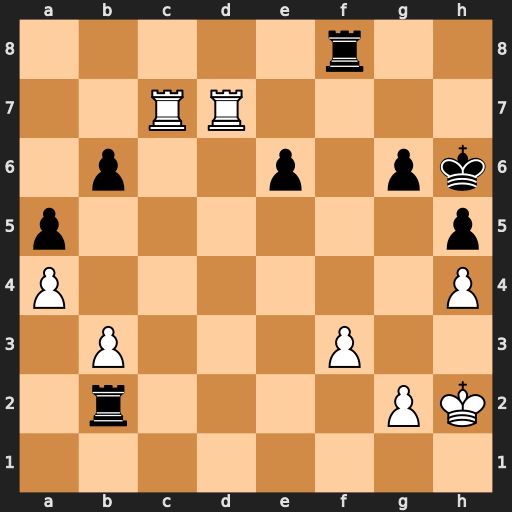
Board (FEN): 5r2/2RR4/1p2p1pk/p6p/P6P/1P3P2/1r4PK/8
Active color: w
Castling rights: -
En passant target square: -
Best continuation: Rh7#